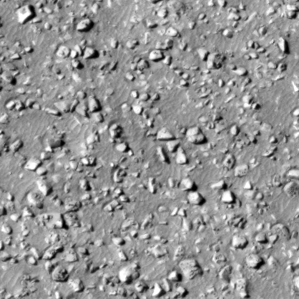
Label: non_frost